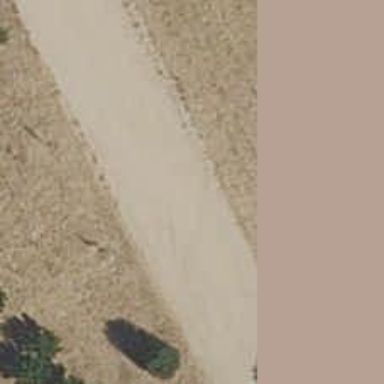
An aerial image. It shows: Dirt footway.